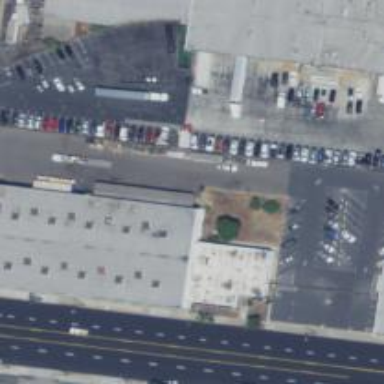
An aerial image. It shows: Warehouse.